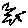
Label: zigzag